Question: I have an issue with the submitted form information. Decimal parsing fails when I try to parse a string returned through Interner Explorer or Chrome but not on Firefox or Safari. The strings looks exactly the same in Visual Studio. I made this debugging bit:
'''
var asd3 = collection["formValue"]; // Get it from the FormCollection
var asd4 = asd3.Replace(",", "."); // Change the punctuation
var asd5 = Decimal.Parse(asd4); // Make the string into a decimal
var asd6 = Math.Round(asd5, 1); // Round it
'''
It fails on 'asd5' when trying to parse the decimal out of 'asd4' with the error: 'Input string was not in a correct format.'
Here's an image of the strings. Top is Firefox and below Internet Explorer.

What on earth could be the problem here?
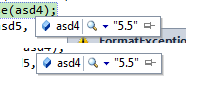
Answer: > What on earth could be the problem here?
Culture.
In your debugger inspect the value of 'Thread.CurrentThread.CurrentCulture' and you will see differences between your browsers.
If you have a different culture set in your browser this culture will be used by ASP.NET when parsing values especially if you haven't explicitly specified the culture in your web.config:
'''
<globalization culture="en-US" uiCulture="en-US" />
'''
If this is set to 'auto' then the browser culture will be used.
Another possibility is to force invariant culture when parsing to ensure that '.' (dot) will be the decimal separator.
'''
var asd5 = Decimal.Parse(asd4, CultureInfo.InvariantCulture);
'''